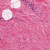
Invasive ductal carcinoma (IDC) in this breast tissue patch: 0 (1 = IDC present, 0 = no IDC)